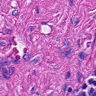
Metastatic tissue present: no